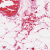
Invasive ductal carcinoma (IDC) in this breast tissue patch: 0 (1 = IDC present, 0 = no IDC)